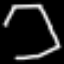
Label: octagon